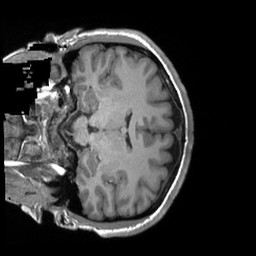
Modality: T1w
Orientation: coronal
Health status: ill
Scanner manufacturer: siemens
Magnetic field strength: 3 T
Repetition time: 2.3 s
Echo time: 0.00243 s